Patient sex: M
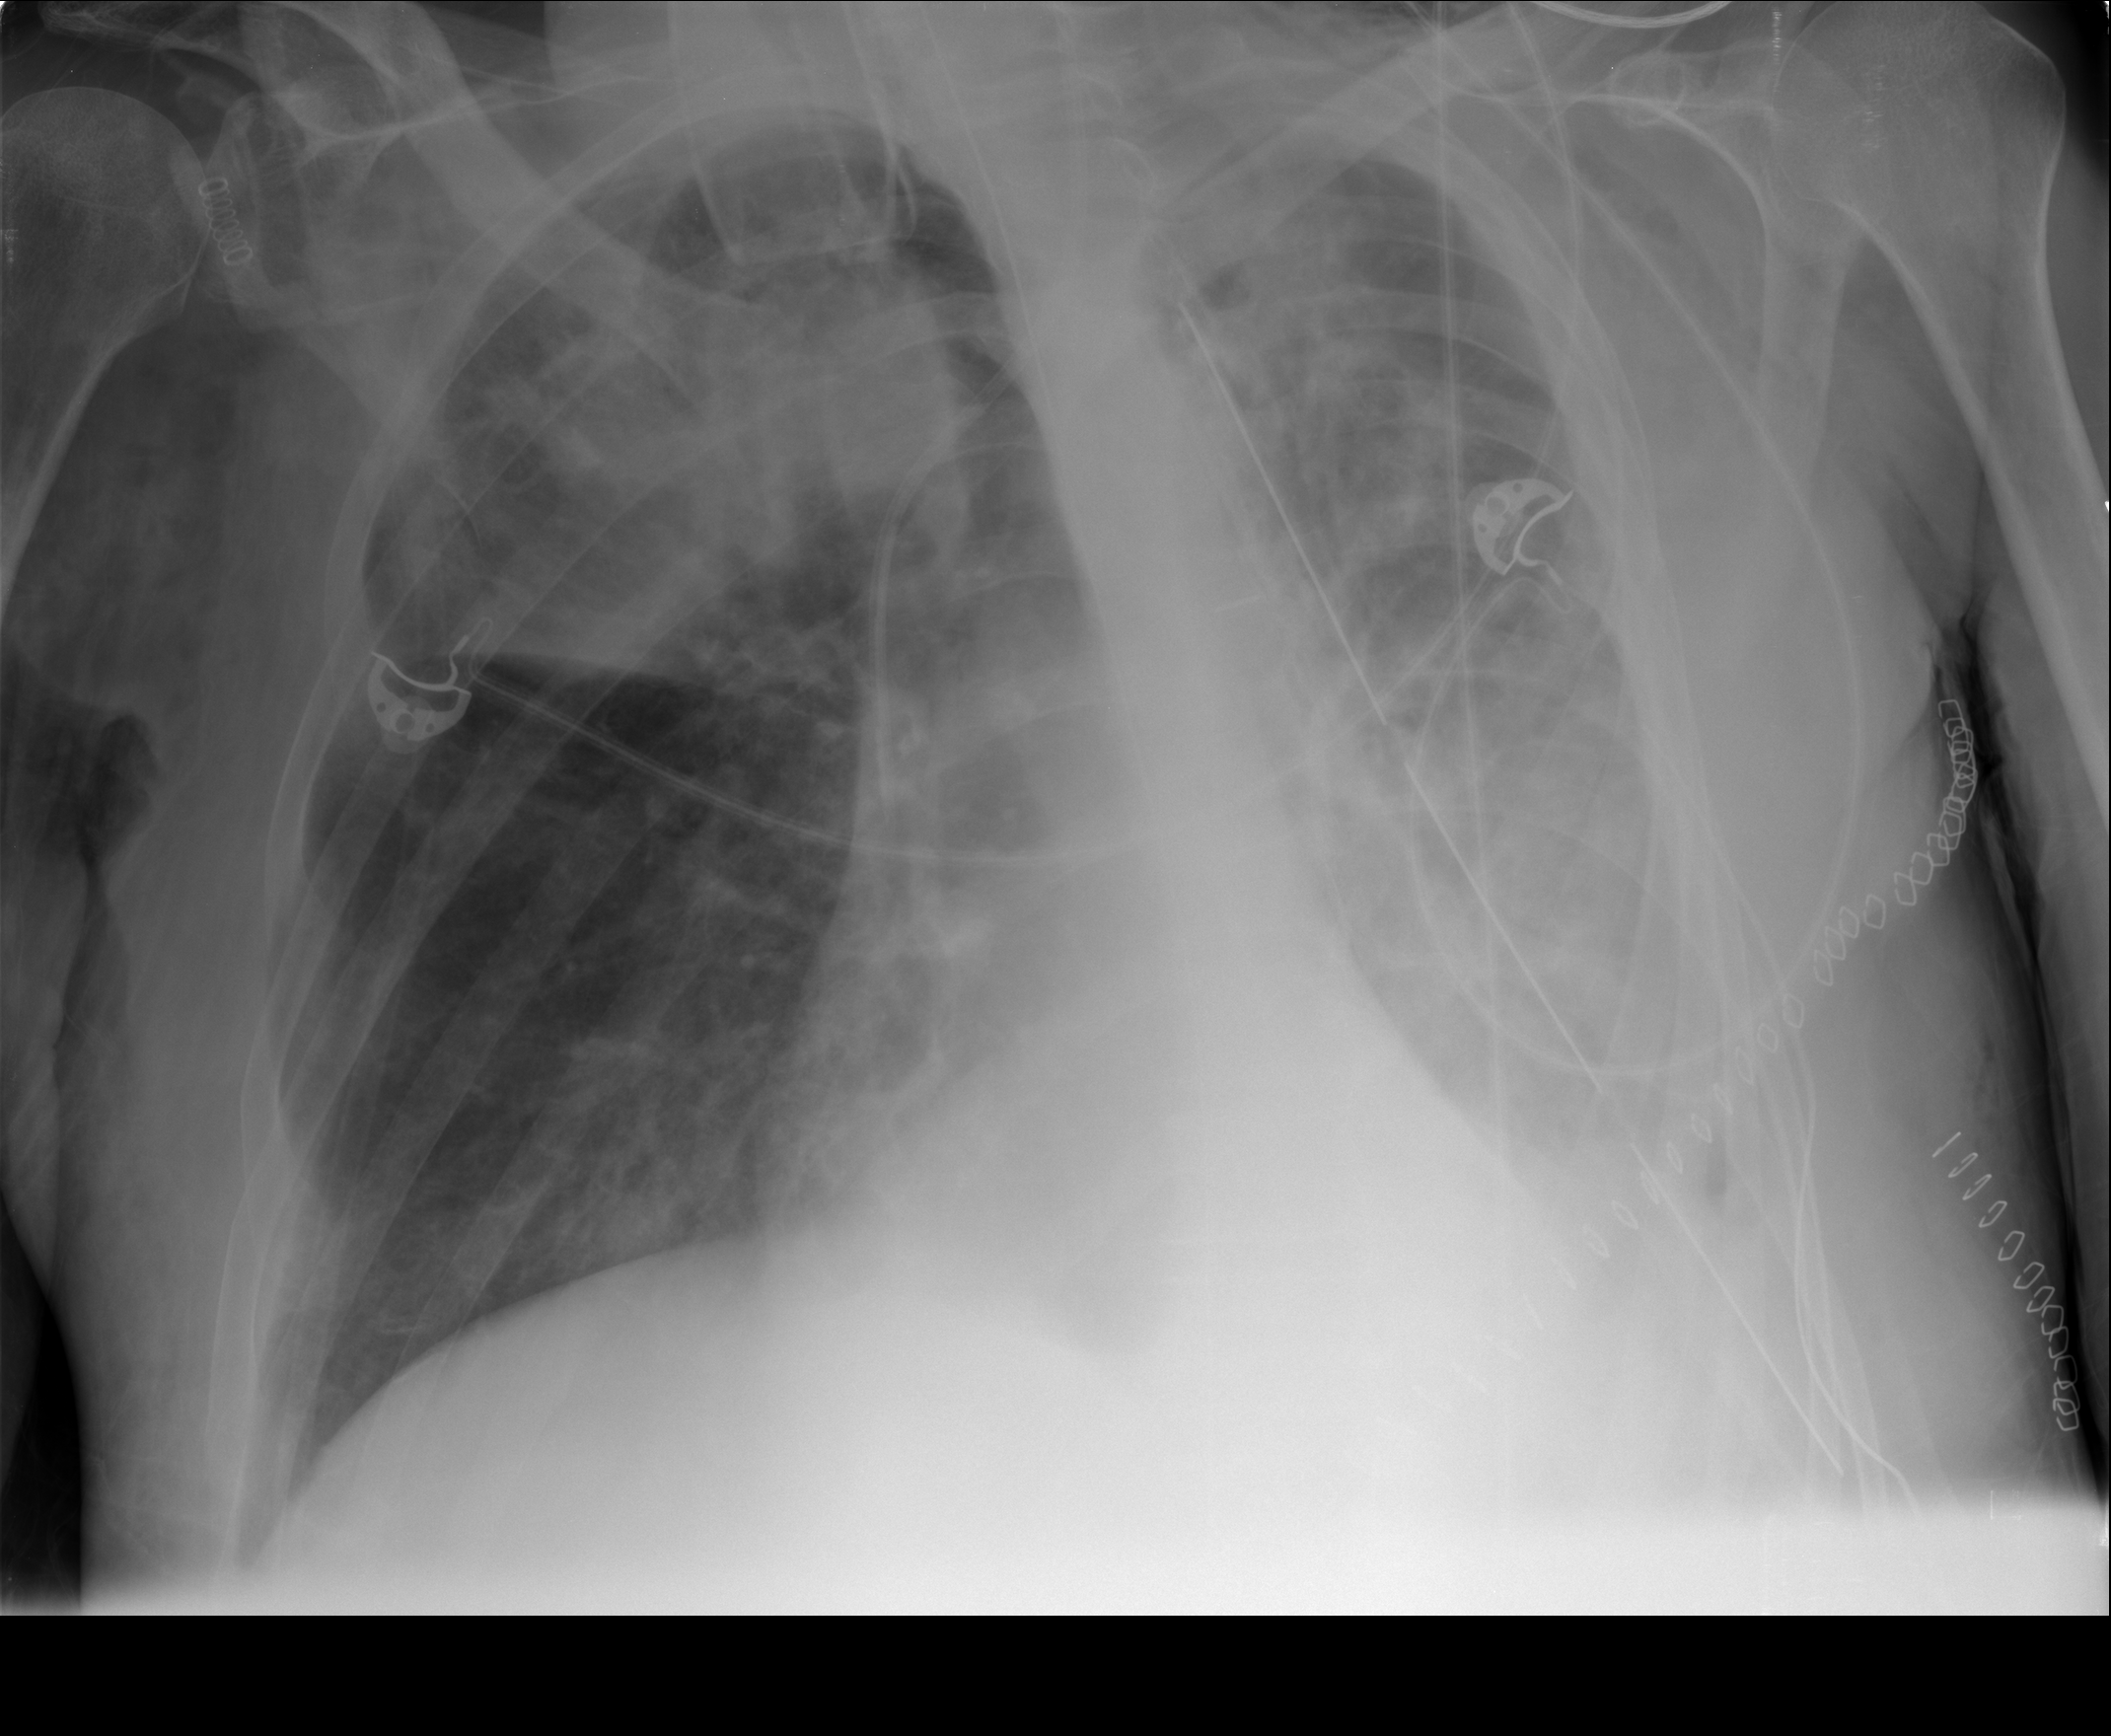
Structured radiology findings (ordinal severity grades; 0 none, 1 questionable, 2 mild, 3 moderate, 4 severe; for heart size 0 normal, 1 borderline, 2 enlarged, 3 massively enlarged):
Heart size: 0
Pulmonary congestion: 2
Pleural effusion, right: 0
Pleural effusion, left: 3
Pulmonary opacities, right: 3
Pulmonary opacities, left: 2
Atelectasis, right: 3
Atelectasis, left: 2